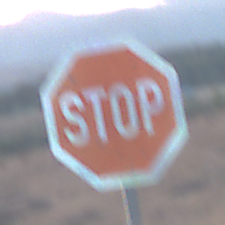
Verkehrszeichen: Stop
Umgebung: Outdoor, Nature
Tageszeit: SunriseSunset
Wetter: Clear
Licht: Natural
Jahreszeit: NotSpecified
Kontrast: LowContrast